Question: Hello in my app Relative layout background not stretching full screen.And it is displaying like below
my xml file::
'''
<ScrollView xmlns:android="http://schemas.android.com/apk/res/android"
android:layout_width="match_parent"
android:layout_height="match_parent">
<RelativeLayout
android:layout_width="match_parent"
android:layout_height="match_parent"
android:background="#CACACA"
android:orientation="vertical" >
'''
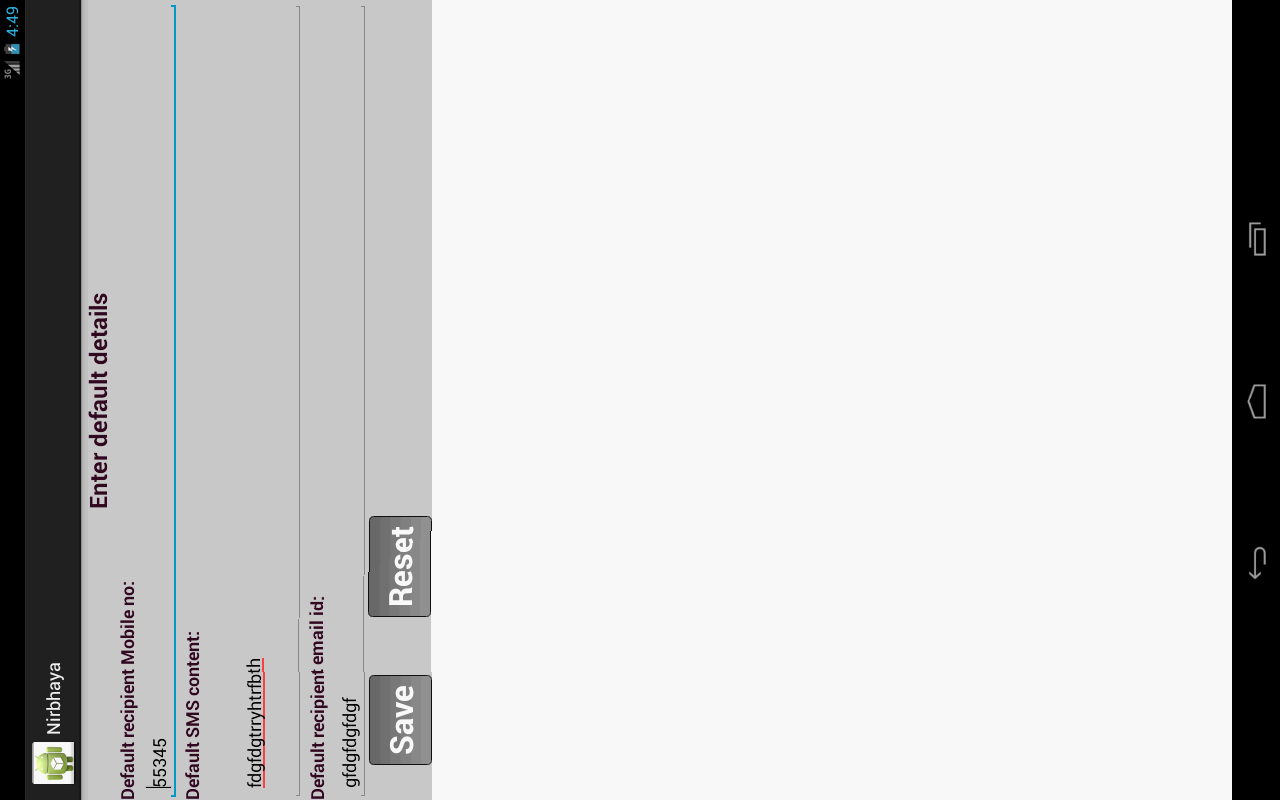
Answer: Try with this :
'''
<ScrollView xmlns:android="http://schemas.android.com/apk/res/android"
android:layout_width="match_parent"
android:layout_height="match_parent"
android:background="#CACACA">
<RelativeLayout
android:layout_width="match_parent"
android:layout_height="match_parent"
android:orientation="vertical" >
......
'''